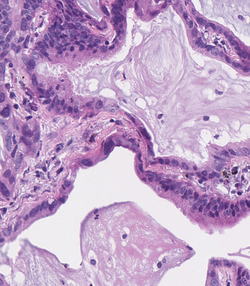
Tumor epithelial tissue: yes
Tumor-associated stroma tissue: yes
Normal tissue: no